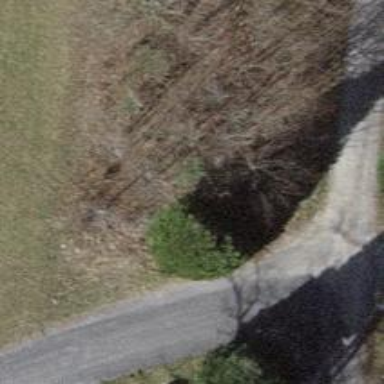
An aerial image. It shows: Needle-leaved tree in natural setting.